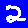
Digit: 2